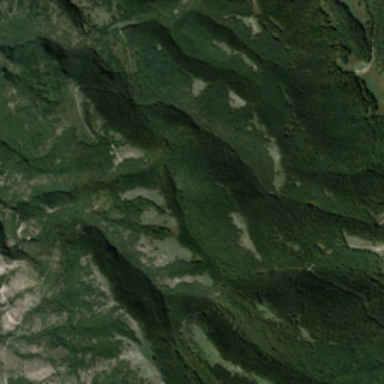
It is a large piece of green mountain .